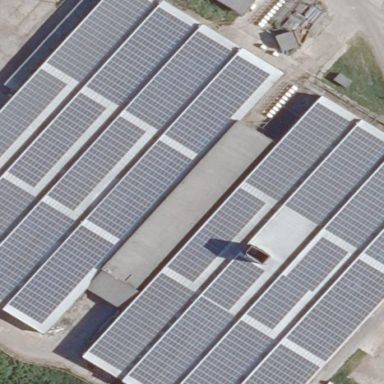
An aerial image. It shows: Small solar photovoltaic panel generator inside building.